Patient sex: M
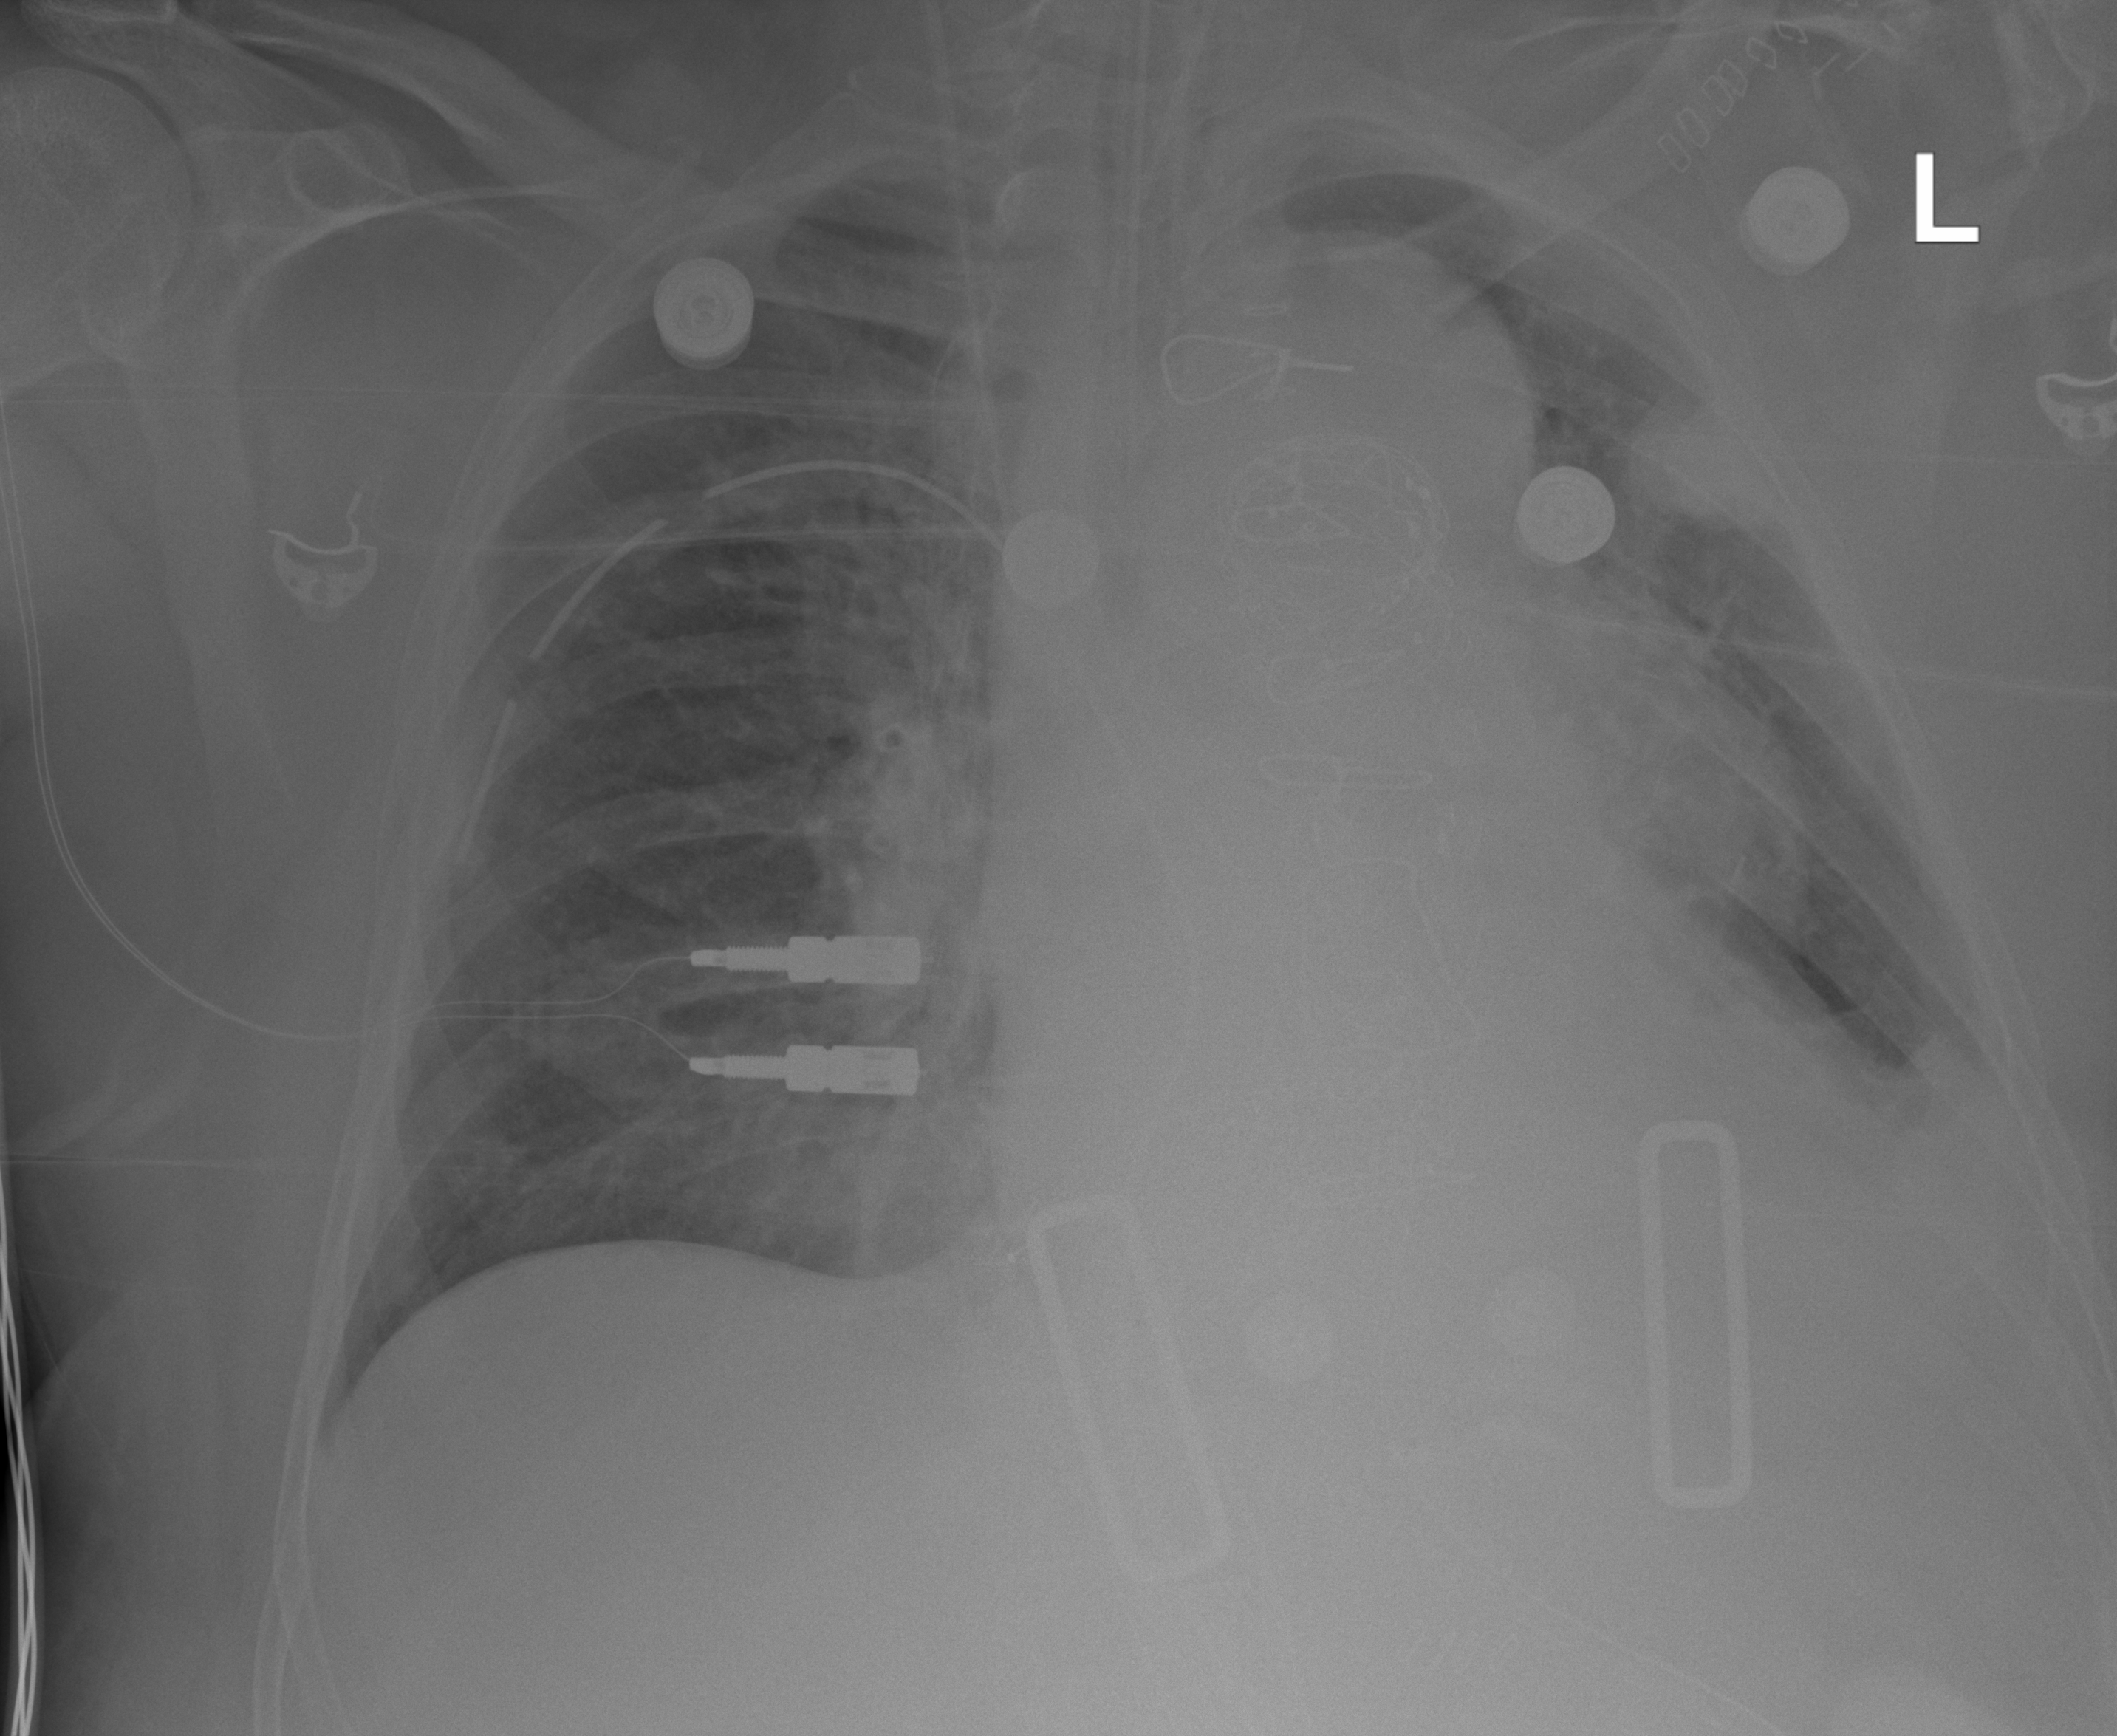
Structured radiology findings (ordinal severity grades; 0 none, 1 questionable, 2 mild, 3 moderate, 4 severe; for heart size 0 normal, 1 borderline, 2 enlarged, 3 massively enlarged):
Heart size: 2
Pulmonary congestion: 2
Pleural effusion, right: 0
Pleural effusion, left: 2
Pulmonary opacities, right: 2
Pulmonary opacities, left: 2
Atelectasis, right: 2
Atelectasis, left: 2